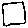
Label: square